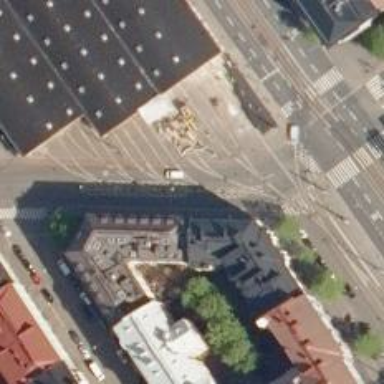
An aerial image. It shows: Tram railway in service yard with electrified contact line. Physical marking segregates the tram area.